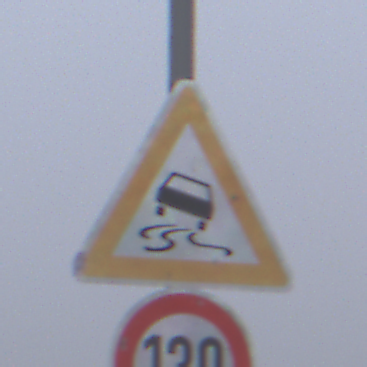
Verkehrszeichen: SchleuderOderRutschgefahr
Zusatzzeichen unten: Geschwindigkeit130
Umgebung: Outdoor, RoadRail
Tageszeit: MorningAfternoon
Wetter: Overcast
Licht: Natural
Jahreszeit: NotSpecified
Kontrast: LowContrast